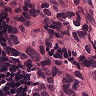
Metastatic tissue present: yes